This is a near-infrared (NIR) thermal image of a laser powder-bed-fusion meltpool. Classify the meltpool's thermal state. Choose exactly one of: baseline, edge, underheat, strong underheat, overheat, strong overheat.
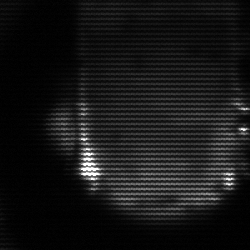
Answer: baseline